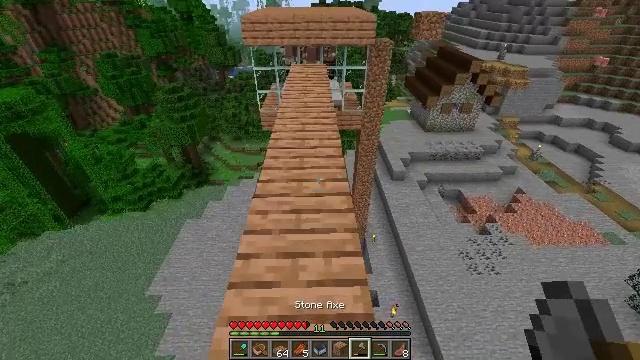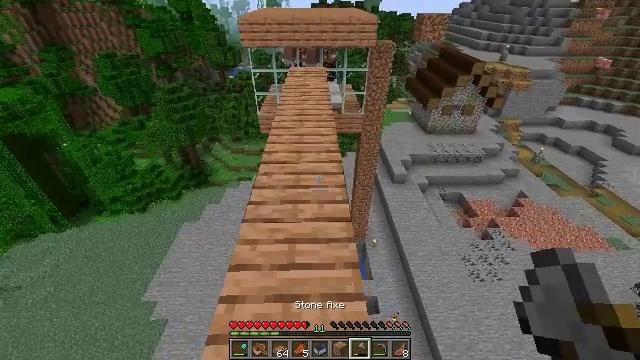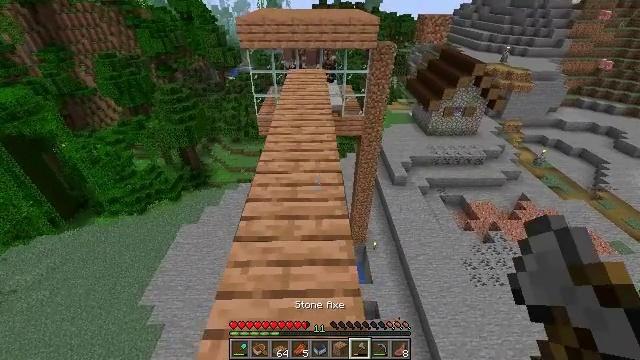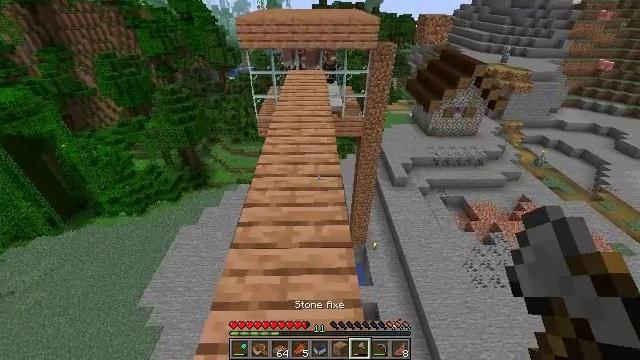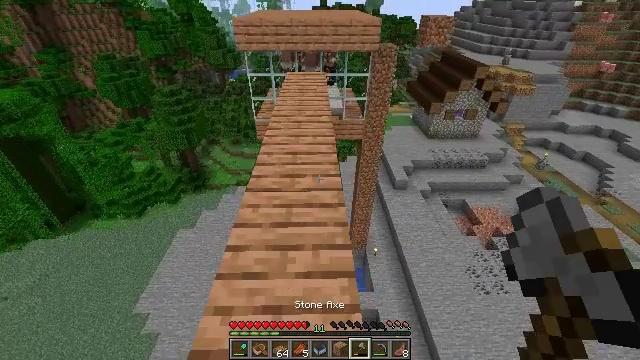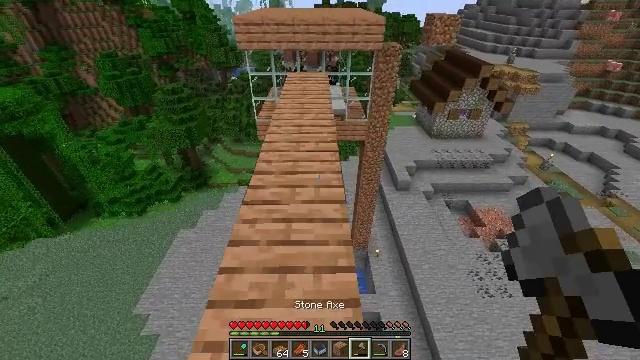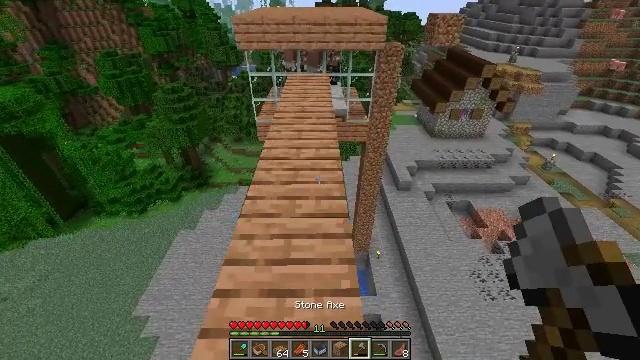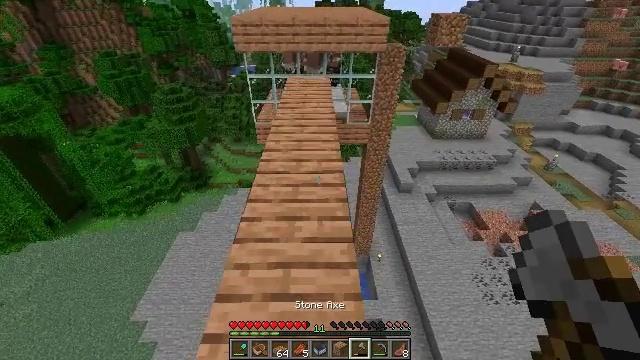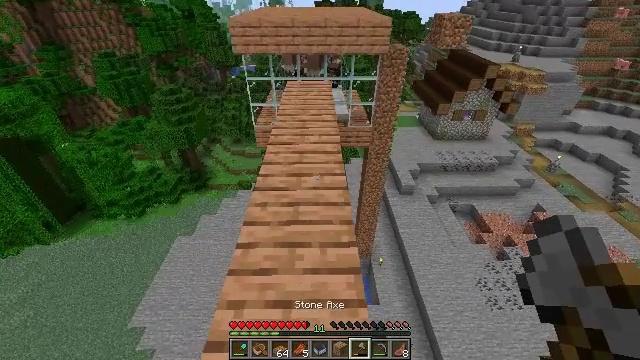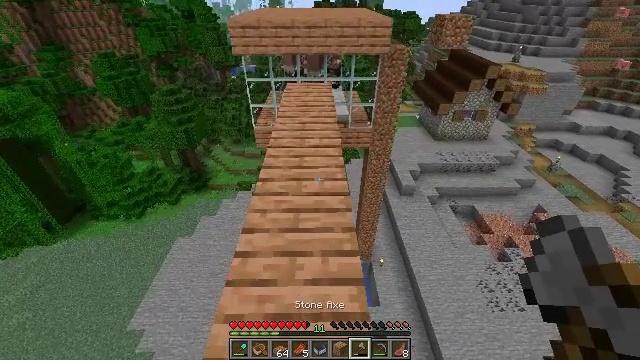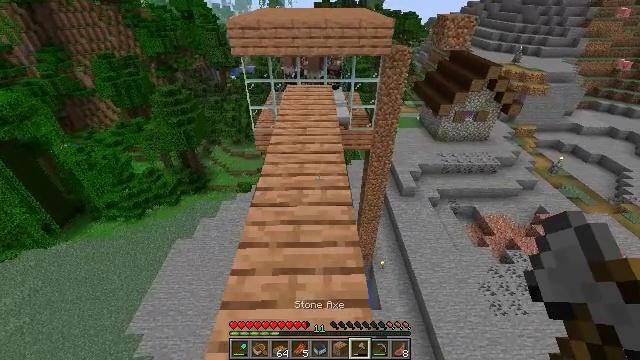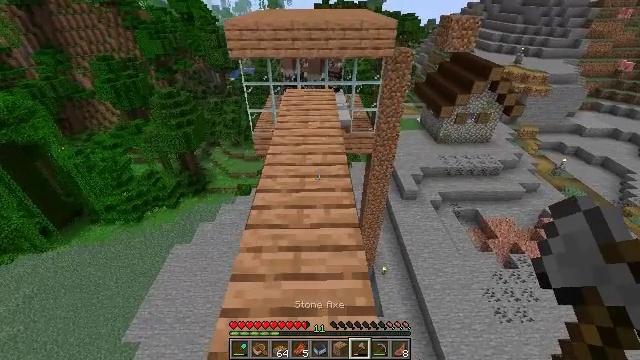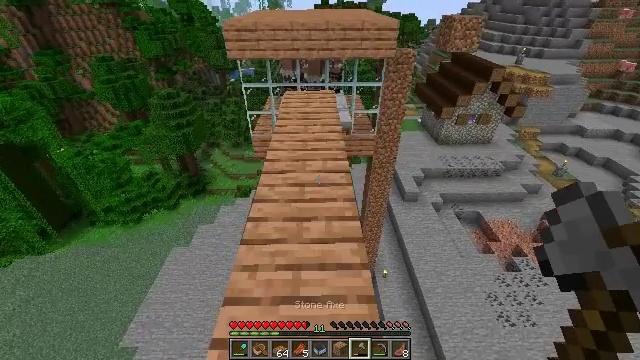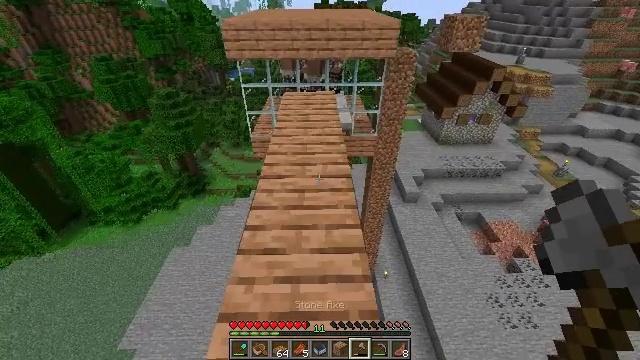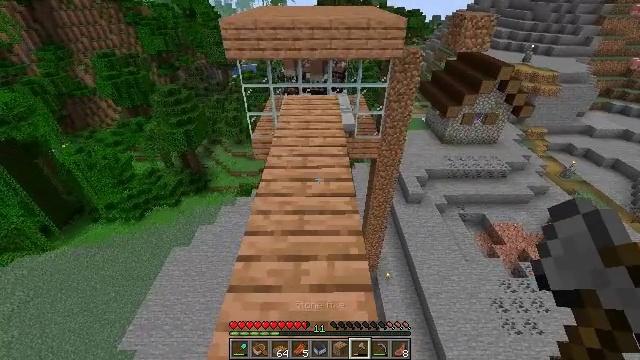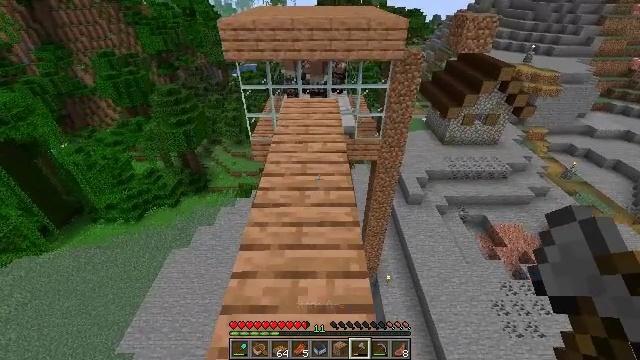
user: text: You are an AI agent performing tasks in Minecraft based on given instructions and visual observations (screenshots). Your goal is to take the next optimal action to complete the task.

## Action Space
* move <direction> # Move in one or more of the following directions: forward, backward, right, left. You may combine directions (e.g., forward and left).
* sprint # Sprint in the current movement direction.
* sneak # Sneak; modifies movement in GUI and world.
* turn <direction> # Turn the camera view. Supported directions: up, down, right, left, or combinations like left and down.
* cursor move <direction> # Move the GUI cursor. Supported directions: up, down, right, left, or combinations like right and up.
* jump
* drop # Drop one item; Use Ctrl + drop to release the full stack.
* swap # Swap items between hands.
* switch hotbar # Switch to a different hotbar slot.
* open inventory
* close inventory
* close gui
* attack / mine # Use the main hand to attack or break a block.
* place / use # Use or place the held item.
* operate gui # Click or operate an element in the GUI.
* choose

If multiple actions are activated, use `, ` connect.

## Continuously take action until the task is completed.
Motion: motion action
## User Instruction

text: Gather jungle planks for building.
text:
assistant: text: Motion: move forward
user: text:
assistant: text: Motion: move forward
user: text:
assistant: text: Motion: move forward
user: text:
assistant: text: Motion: move forward
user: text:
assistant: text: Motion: move forward
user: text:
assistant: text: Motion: move forward
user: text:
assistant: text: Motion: move forward
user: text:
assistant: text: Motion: move forward
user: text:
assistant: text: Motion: move forward
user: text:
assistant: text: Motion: move forward
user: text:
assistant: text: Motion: move forward
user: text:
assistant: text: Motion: move forward
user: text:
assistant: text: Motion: move forward
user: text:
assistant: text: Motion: move forward
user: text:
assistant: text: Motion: move forward
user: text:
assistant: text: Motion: move forward
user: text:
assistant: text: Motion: move forward
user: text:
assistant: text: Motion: move forward
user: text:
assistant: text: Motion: move forward
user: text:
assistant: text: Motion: move forward
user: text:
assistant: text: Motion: move forward
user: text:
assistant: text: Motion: move forward
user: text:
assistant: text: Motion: move forward, sneak
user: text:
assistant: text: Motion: move forward, sneak
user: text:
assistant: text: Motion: move forward, sneak
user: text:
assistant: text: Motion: move forward, sneak
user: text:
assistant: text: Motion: move forward, sneak
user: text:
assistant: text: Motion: move forward, sneak
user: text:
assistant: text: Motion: move forward, sneak
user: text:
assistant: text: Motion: move forward, sneak